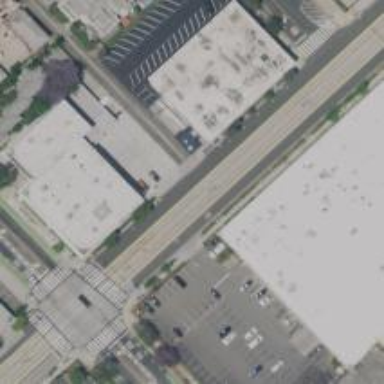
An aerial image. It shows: Secondary road with asphalt surface lined with commercial establishments.